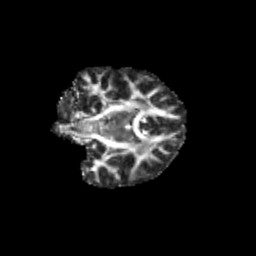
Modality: FA
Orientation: coronal
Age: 11
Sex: female
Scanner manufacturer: siemens
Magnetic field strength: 3 T
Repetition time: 3.8 s
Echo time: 0.07 s